Here is the continuous-wavelet rendering of a rotor kit's vibration signal. Determine the machine's mechanical condition. Answer with exactly one of: normal, misalignment, unbalance, looseness.
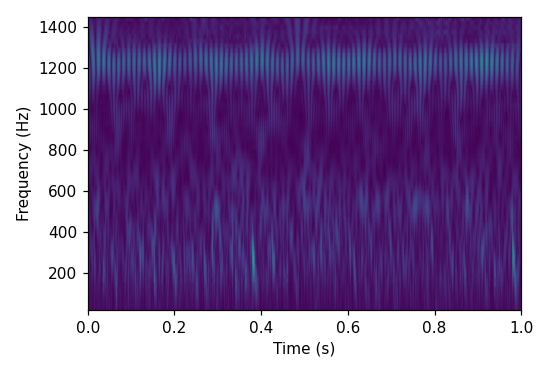
Answer: misalignment